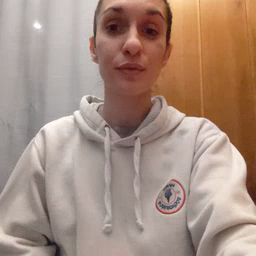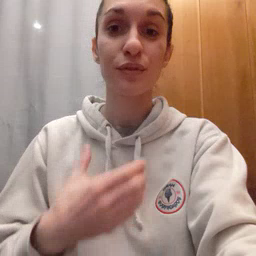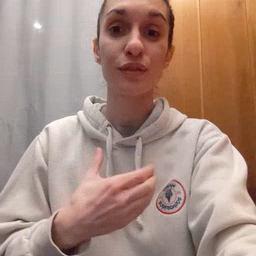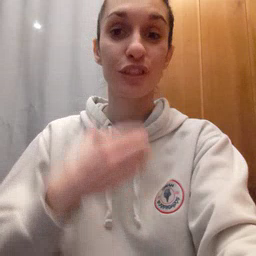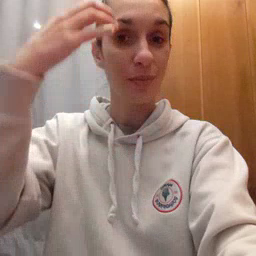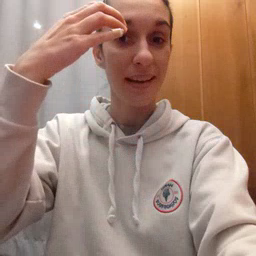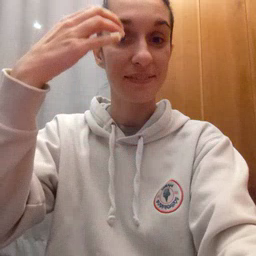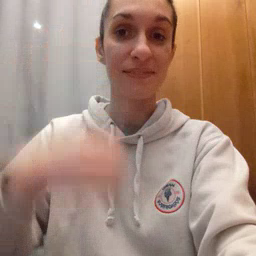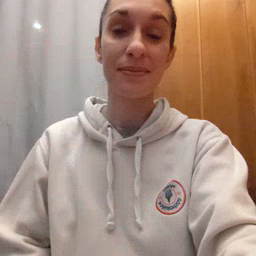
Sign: giraffe